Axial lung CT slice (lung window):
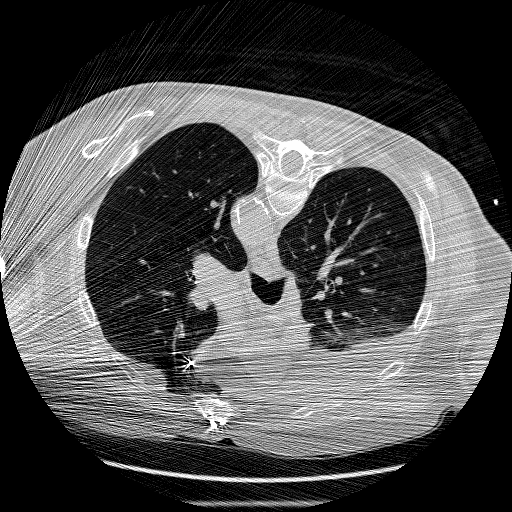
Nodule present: no